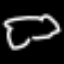
Label: squiggle